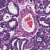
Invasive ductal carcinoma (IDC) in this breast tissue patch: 1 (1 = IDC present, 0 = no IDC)